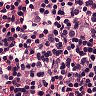
Metastatic tissue present: no